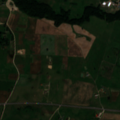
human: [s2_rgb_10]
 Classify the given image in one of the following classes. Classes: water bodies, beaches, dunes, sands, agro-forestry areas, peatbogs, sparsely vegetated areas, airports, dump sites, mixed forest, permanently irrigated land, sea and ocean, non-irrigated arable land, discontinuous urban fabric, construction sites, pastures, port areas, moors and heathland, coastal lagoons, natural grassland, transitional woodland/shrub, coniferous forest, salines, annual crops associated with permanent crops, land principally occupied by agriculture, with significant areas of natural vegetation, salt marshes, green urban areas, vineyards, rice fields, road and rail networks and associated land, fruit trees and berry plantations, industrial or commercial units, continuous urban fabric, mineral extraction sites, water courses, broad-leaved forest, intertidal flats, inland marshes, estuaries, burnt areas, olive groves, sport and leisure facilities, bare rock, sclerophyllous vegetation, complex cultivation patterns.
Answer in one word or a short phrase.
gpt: pastures, complex cultivation patterns, broad-leaved forest